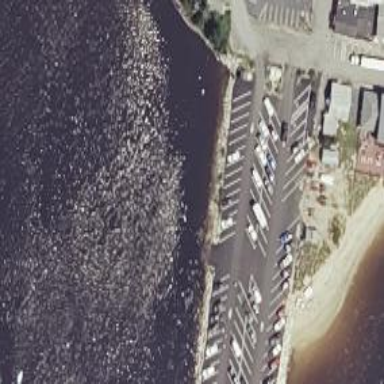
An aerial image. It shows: Slipway on leisure land.